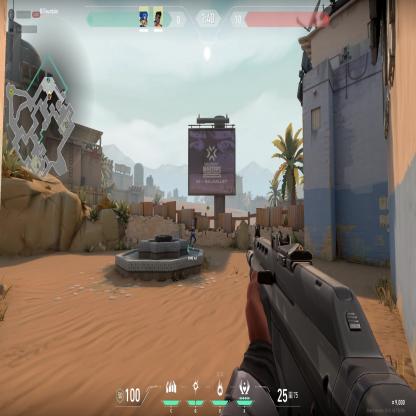
Label: teammate